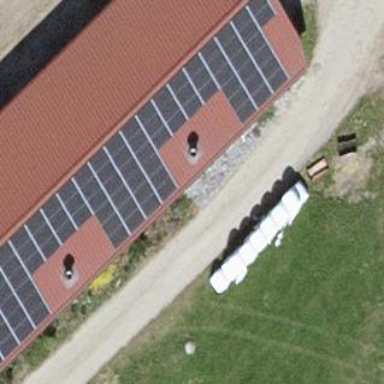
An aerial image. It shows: Solar power generator with photovoltaic panels.